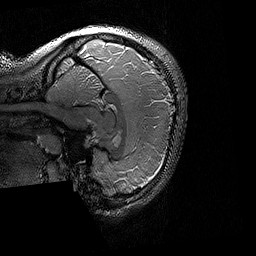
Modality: T2w
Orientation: sagittal
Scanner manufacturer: siemens
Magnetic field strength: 3 T
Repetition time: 3.2 s
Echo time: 0.428 s